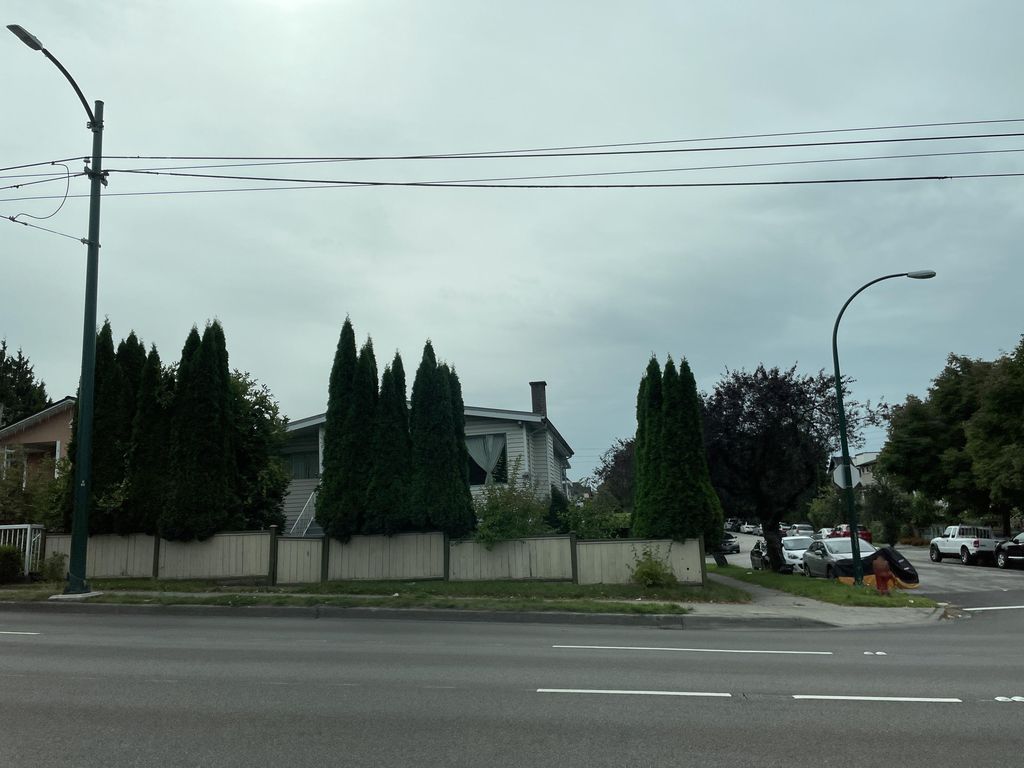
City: vancouver